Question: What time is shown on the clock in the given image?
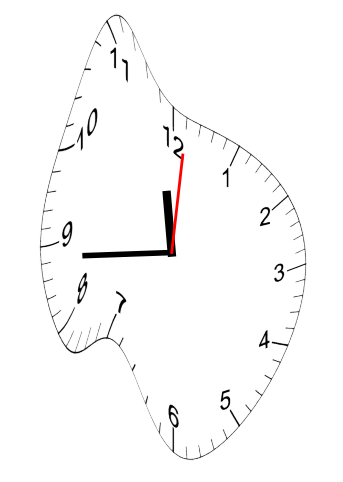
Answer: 11:44:01